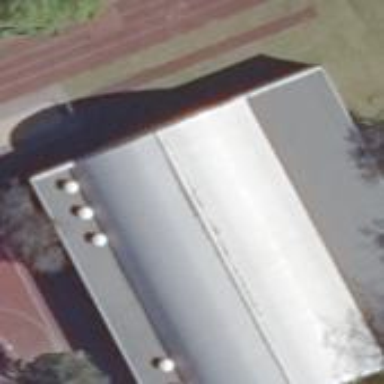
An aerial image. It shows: Building that is sports hall.